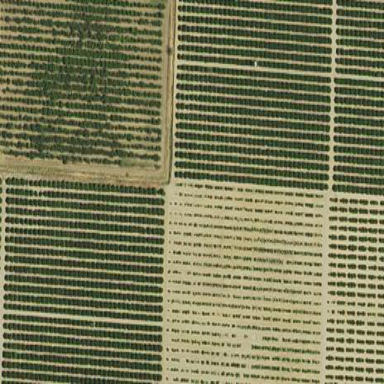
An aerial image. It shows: Orange orchard with rows of orange trees.